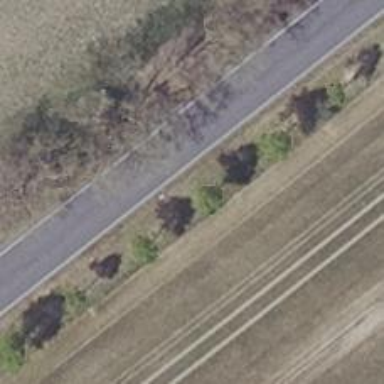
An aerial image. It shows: Deciduous broadleaved tree.